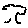
Label: tree